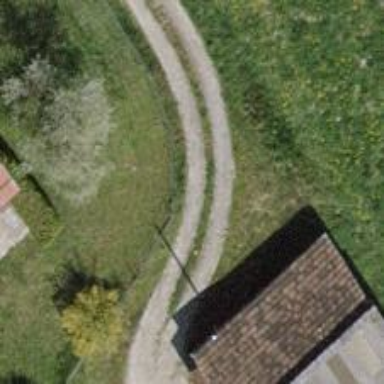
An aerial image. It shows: Unpaved driveway designed for service vehicles.